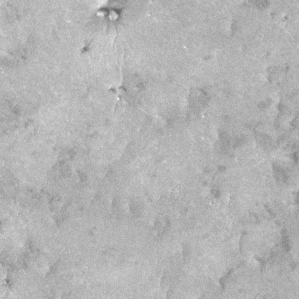
Label: frost